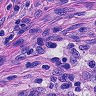
Metastatic tissue present: yes